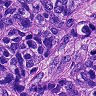
Metastatic tissue present: yes